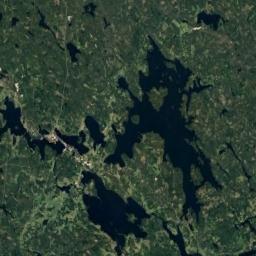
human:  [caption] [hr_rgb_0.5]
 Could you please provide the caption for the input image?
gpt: Some lakes of different sizes with winding banks lie on a flat ground covered with vegetation and the water is dark blue .

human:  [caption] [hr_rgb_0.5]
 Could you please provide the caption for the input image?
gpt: The lake in the picture has branches .

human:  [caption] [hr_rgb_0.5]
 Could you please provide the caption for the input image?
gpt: There are many lakes of different shapes and sizes .

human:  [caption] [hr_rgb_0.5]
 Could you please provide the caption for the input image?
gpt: A blue lake surrounded by forest .

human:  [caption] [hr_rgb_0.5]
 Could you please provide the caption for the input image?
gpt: There are green land around the lakes .